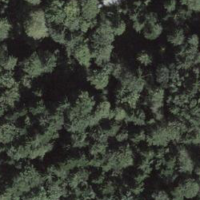
EUNIS habitat code: 41
Species observed at this site:
Lathyrus vernus